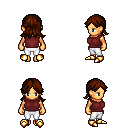
a pixel art fantasy rpg character, female body template, human, tanned skin, maroon sleeveless shirt, white pants, brown loose hair, gold boots, four views (front, back, left, right), 2x2 character sprite sheet, small pixel art, hard edges, no anti-aliasing